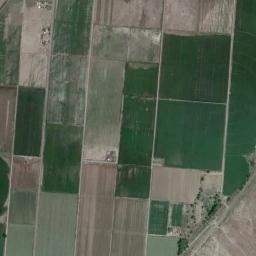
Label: rectangular_farmland